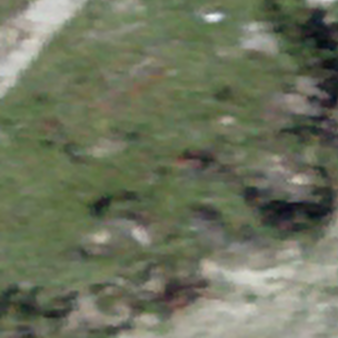
Label: other